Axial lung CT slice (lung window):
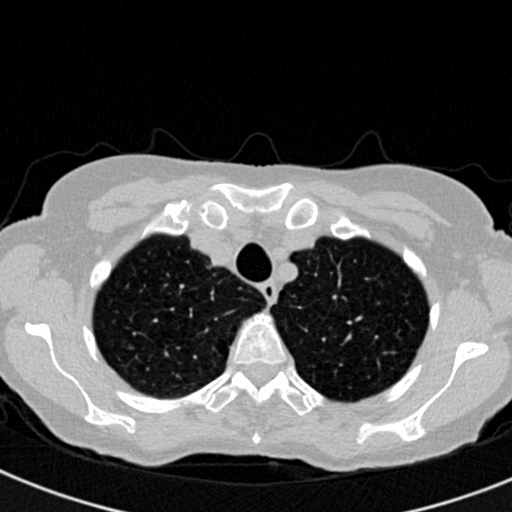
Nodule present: no